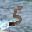
Label: 5